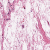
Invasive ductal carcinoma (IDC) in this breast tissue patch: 0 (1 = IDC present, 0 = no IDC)